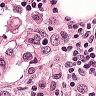
Metastatic tissue present: yes